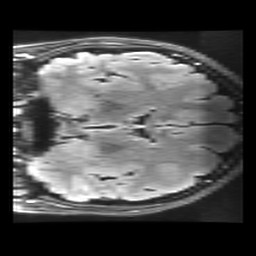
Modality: FLAIR
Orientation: coronal
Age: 22
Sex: female
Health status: healthy
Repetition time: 12 s
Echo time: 0.09782 s